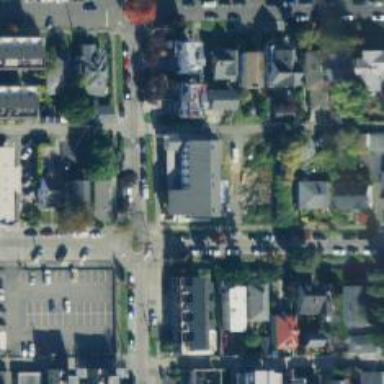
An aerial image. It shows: Living street.